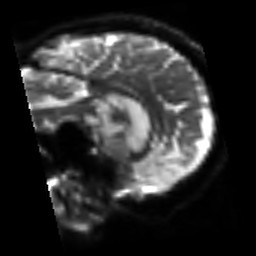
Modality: sbref
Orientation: sagittal
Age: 75
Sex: female
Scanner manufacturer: siemens
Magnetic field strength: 3 T
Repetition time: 3.2 s
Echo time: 0.081 s